Question: I know that the JVM is a hoarder but this is was a shock to me: 180MB usage on startup with
netbean's very basic "Contact Editor" GUI with an addition of some basic generic instances?
I didn't build a 1998 circa first person shooter game. I beg SO community to enlighten me on this one. Here is a JConsole print screen:

Also: i have 18 threads on startup that never die. Are there any other threads besides the initial thread and Swing's dispatch thread that always exist?
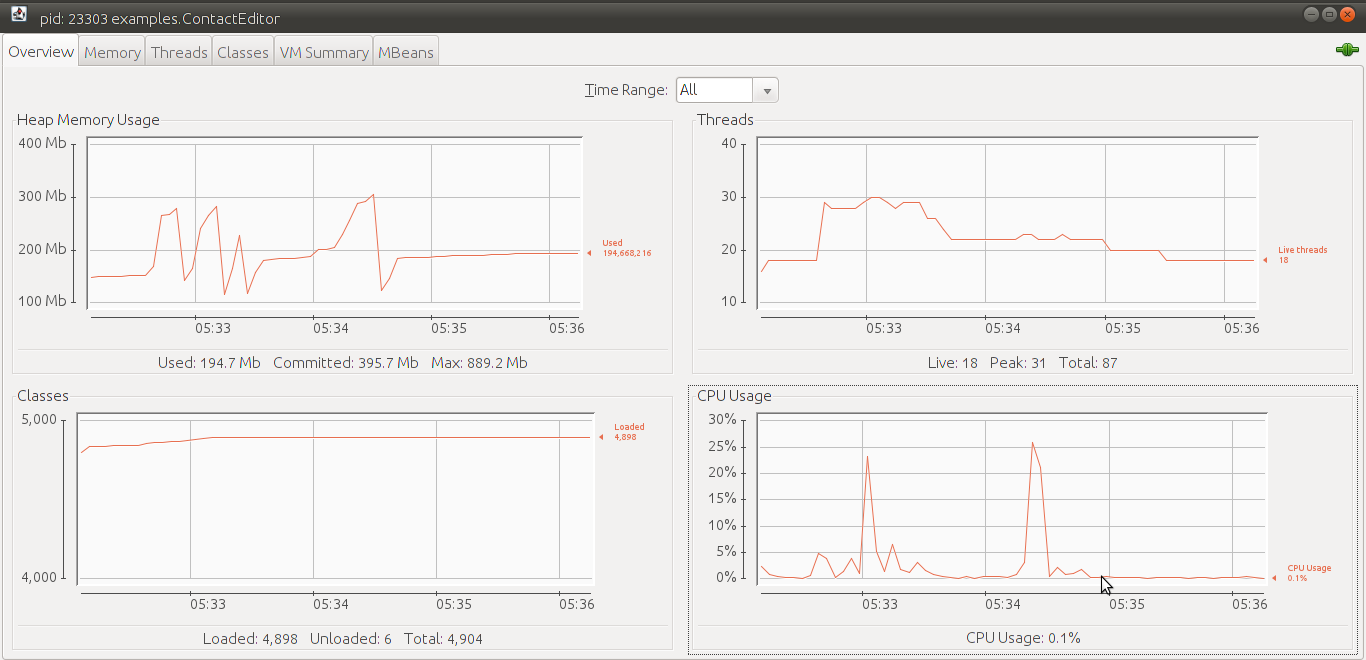
Answer: Threads are not really a memory problem (about half of those 18 are just because you are in debug mode IIRC). The other ones have pretty obvious names (my guesses): AWT-Shutdown (to check if all windows dispose, then exit JVM), AWT-Windows (get events from the OS), Java2D disposer (image data clean up).
I don't know the program you're running but if it is based on the Netbeans that probably adds some extra memory requirement, but not 180MB. I guess most of the memory is either not used (just reserved) or is actual data taking up memory.
For comparison:
- -
Breakdown:
1. java.awt.image.BufferedImage#156 7.056.378
2. java.awt.image.BufferedImage#415 6.639.738
3. sun.misc.Launcher$AppClassLoader#1 3.386.545
4. class com.ces.core.gui.help.WelcomeTab 627.256 (static image data here)
5. class com.ces.util.resources.Translator 408.146 (basically all text displayed in the UI)
6. sun.awt.AppContext#1 389.760
7. java.awt.image.BufferedImage#161 326.120
About half looks like cached images (big background images :)) I left out the int[]/Object[]/HashMap.Entry[] which refers to the same data)
If you want to see the breakdown for you example app -> VisualVM -> Monitor -> Heap dump -> Find x biggest objects by retained size.